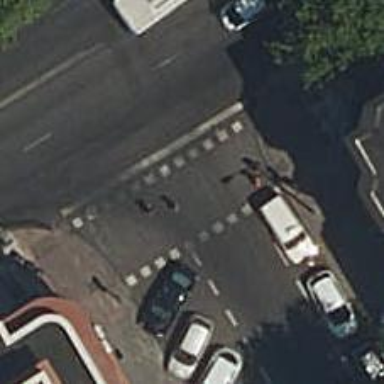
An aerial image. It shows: Zebra crossing with traffic signals. The crossing is marked by traffic lights.